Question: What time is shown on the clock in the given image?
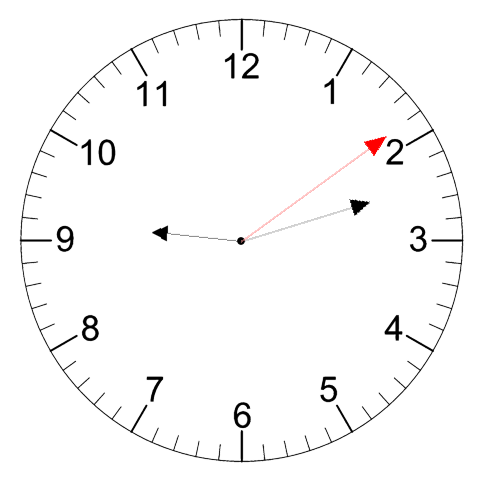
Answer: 09:12:09